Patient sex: F
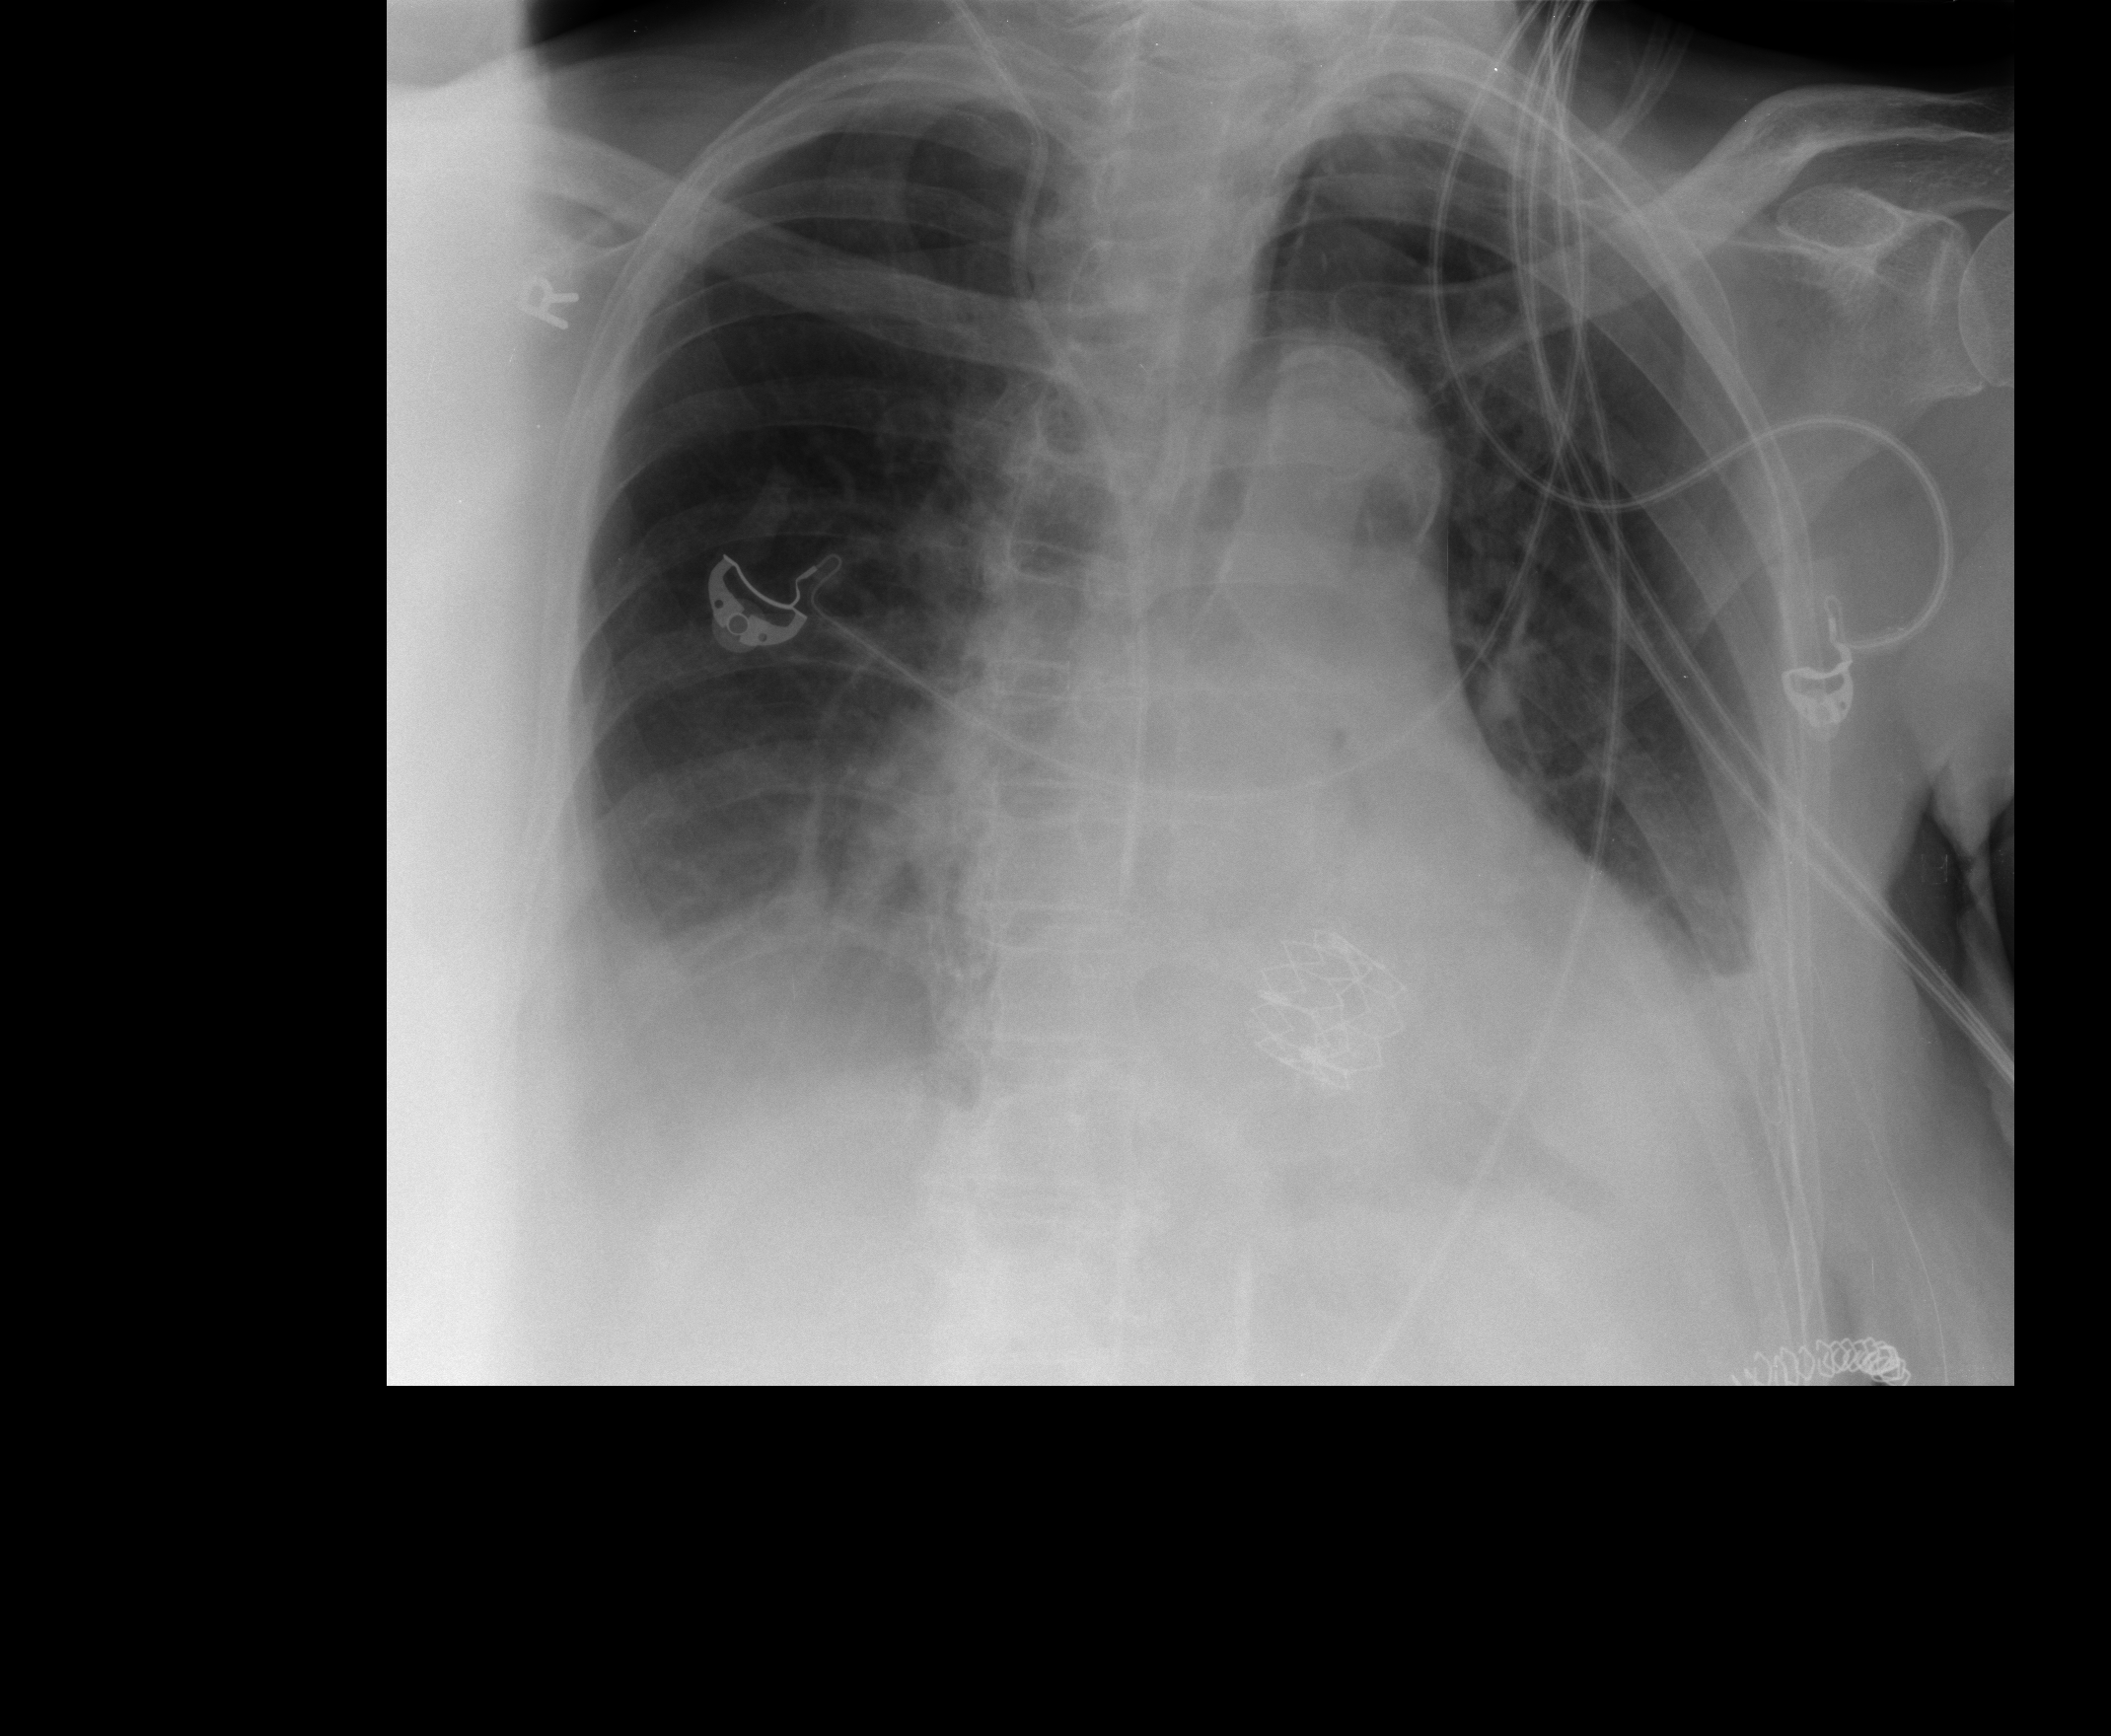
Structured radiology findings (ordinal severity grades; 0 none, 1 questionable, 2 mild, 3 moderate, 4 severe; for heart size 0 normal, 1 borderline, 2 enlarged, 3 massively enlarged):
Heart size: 2
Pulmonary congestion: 1
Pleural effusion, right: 3
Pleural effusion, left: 3
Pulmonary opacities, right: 0
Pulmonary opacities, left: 0
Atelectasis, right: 2
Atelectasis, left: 2